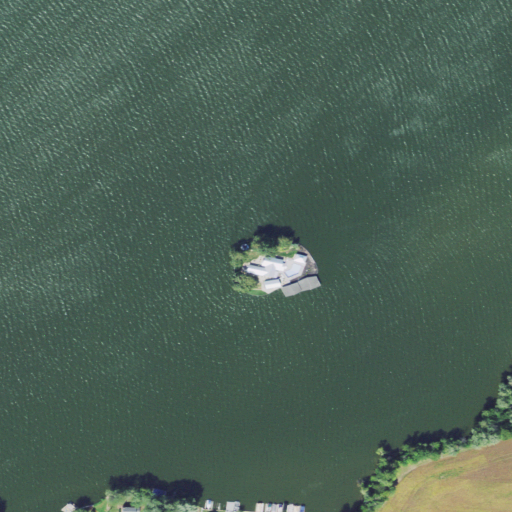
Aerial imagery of island in Ohio named Keller Island containing open water, cultivated crops, deciduous forest, herbaceous wetlands, low intensity development, and open development